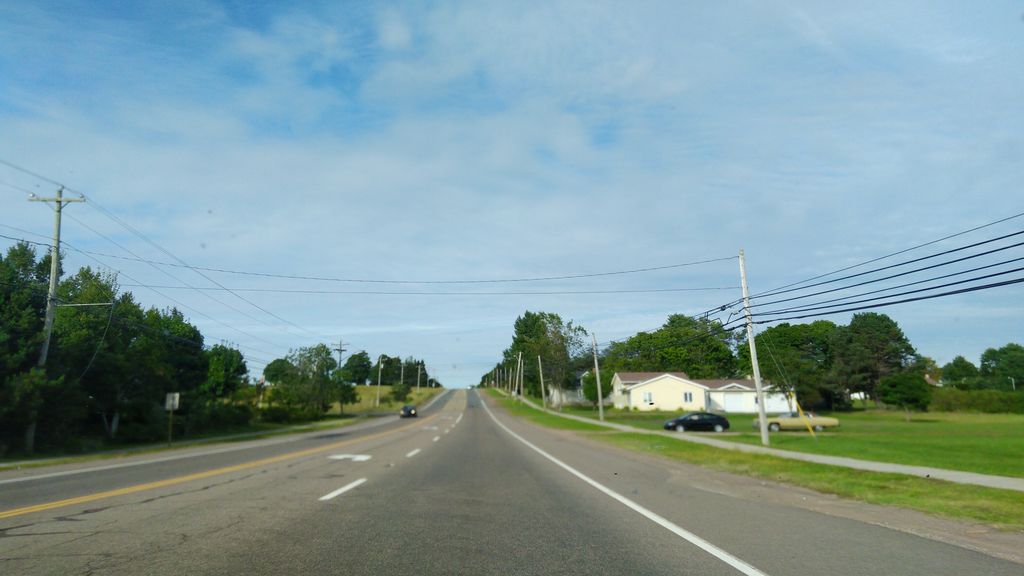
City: charlottetown